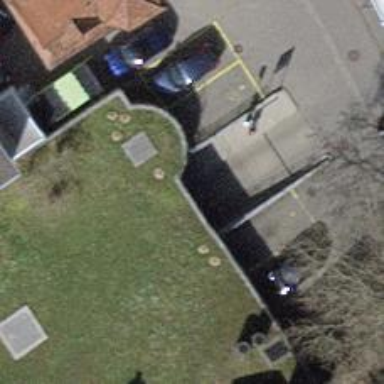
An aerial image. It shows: Parking entrance.